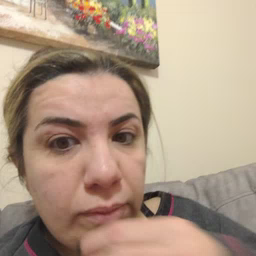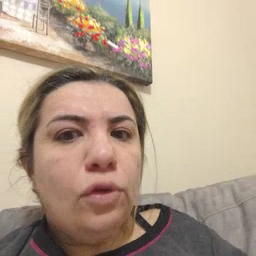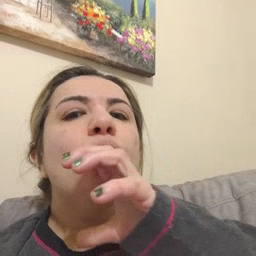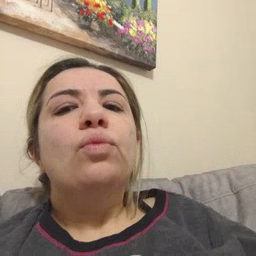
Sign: old